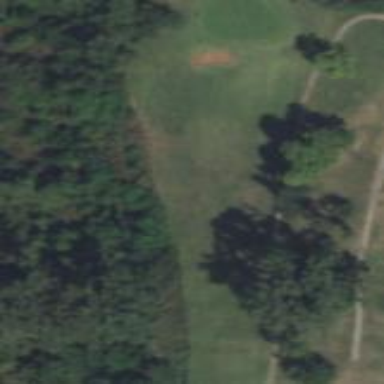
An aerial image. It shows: Golf fairway surrounded by grass.